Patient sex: M
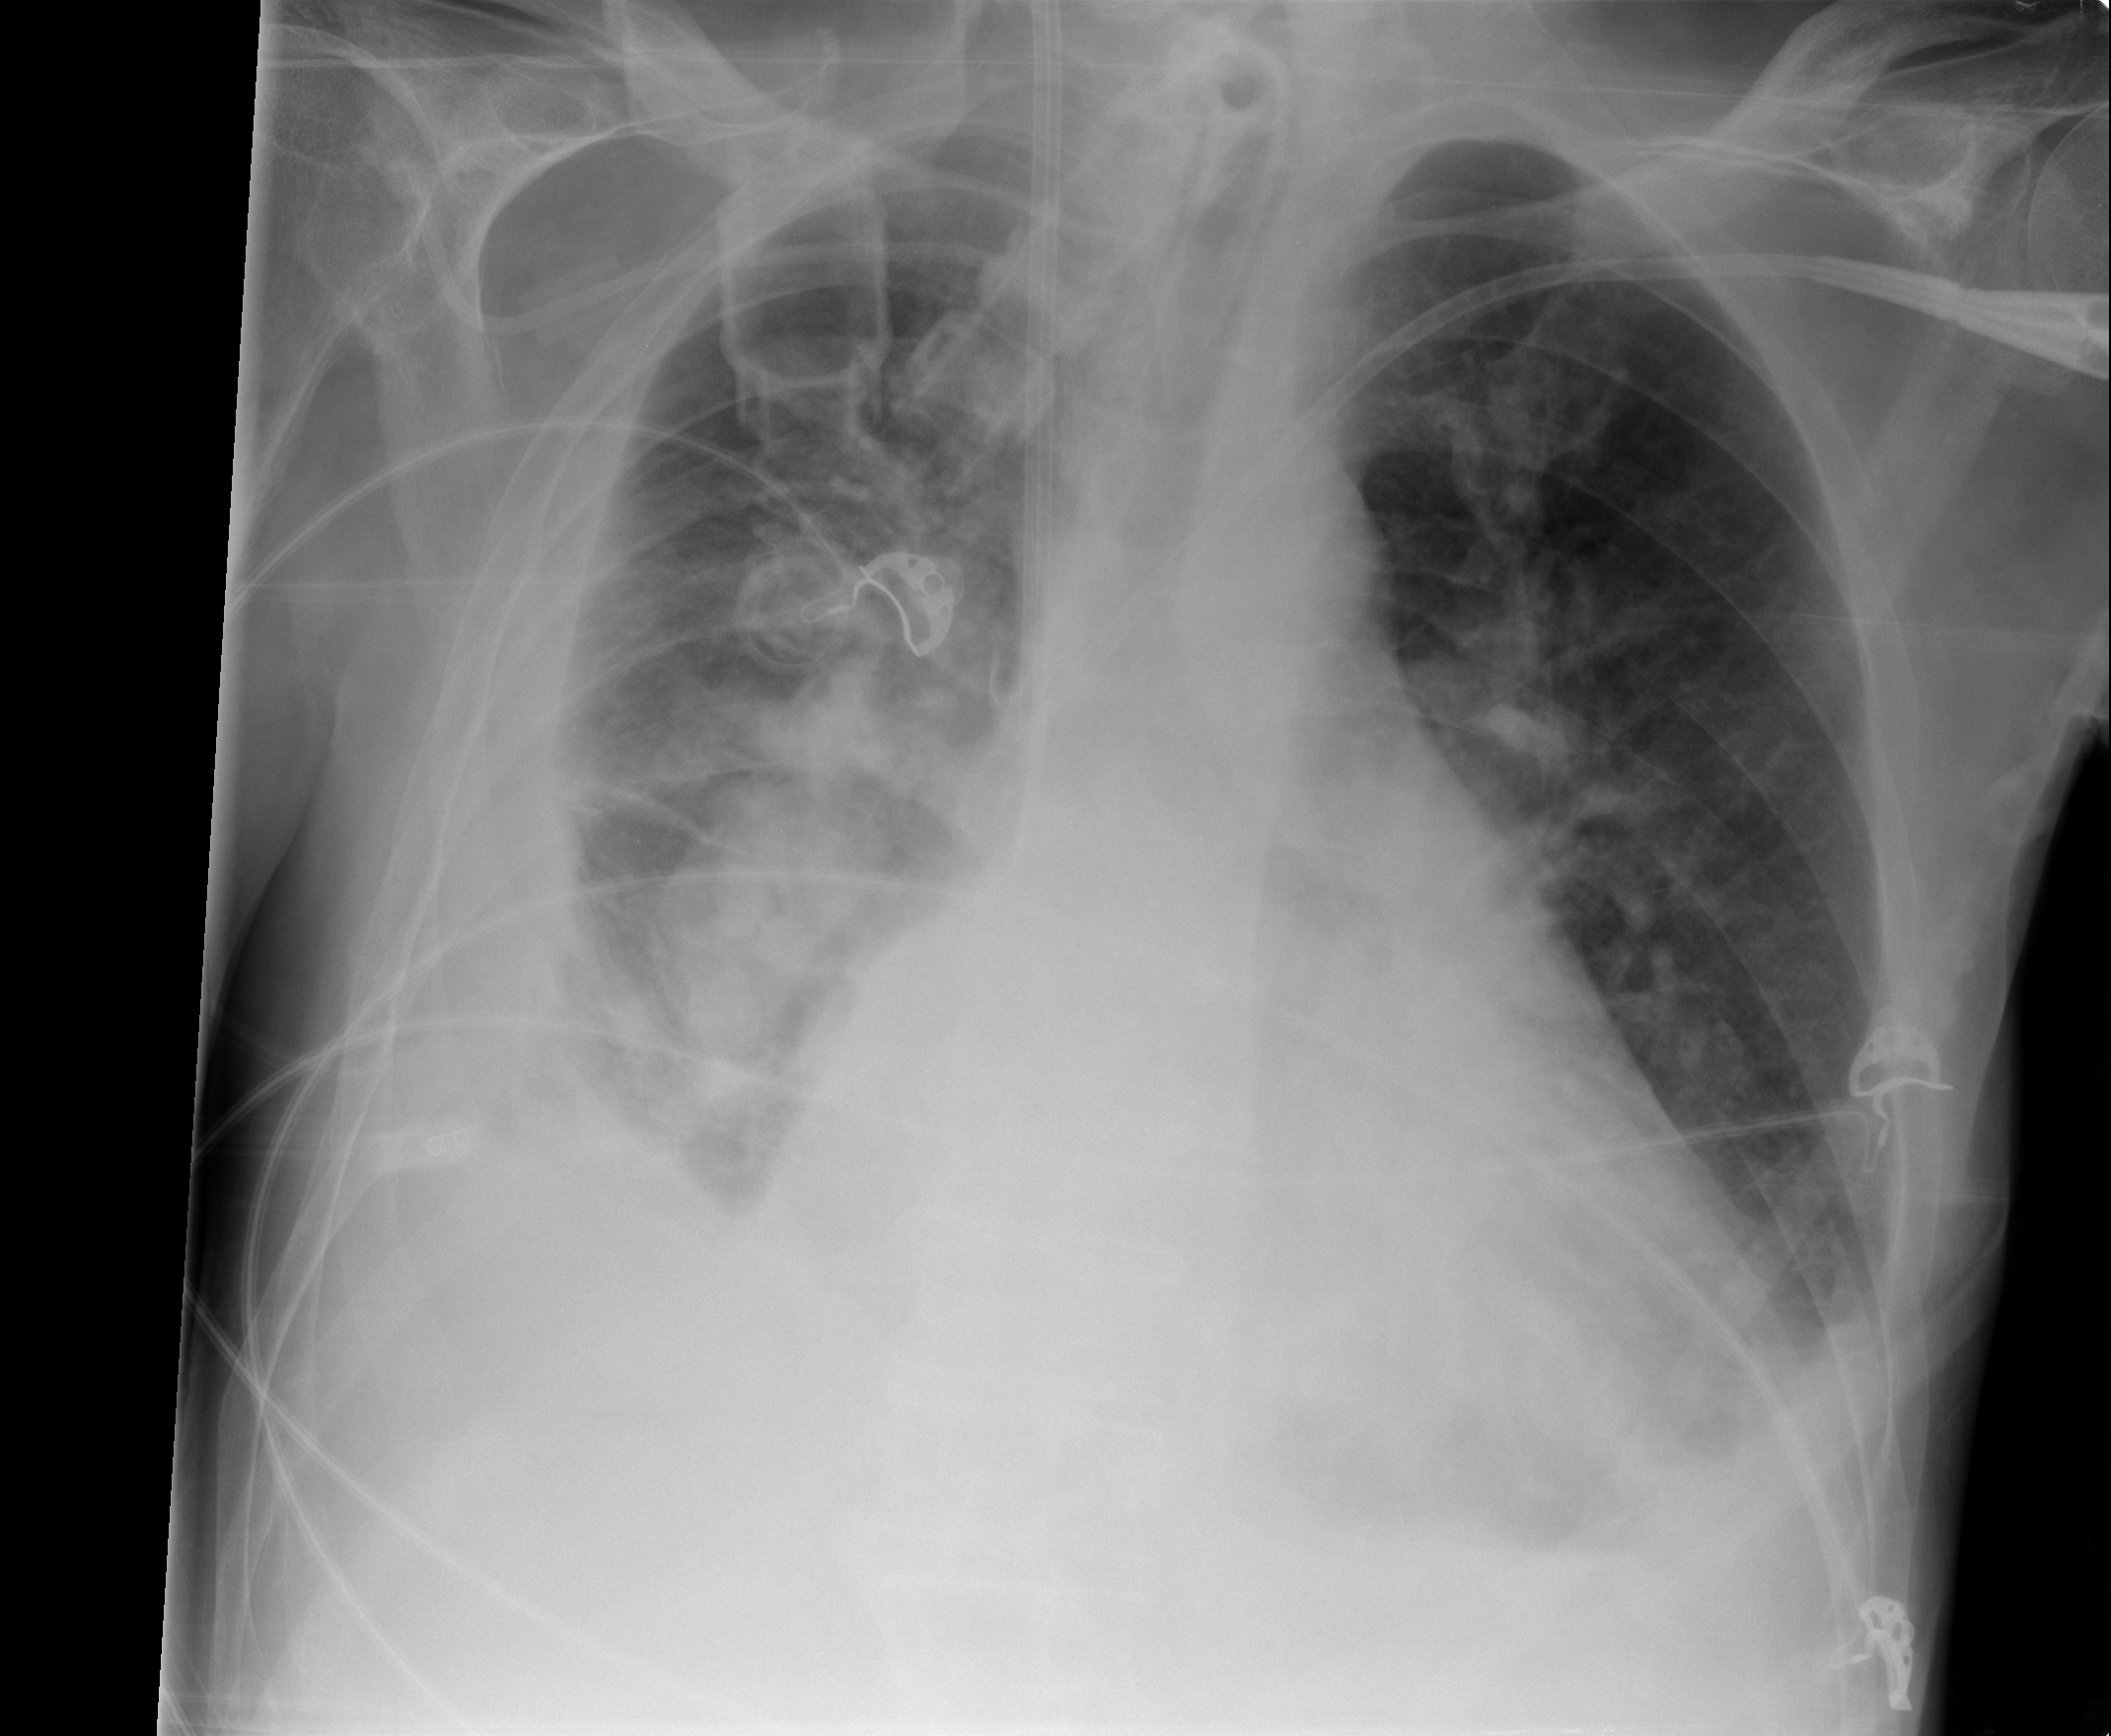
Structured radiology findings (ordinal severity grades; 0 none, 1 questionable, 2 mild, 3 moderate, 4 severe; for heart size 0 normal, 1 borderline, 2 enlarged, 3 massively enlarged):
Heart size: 2
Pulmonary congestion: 2
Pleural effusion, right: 3
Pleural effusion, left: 2
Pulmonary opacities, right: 2
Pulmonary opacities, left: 2
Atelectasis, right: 3
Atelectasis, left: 2